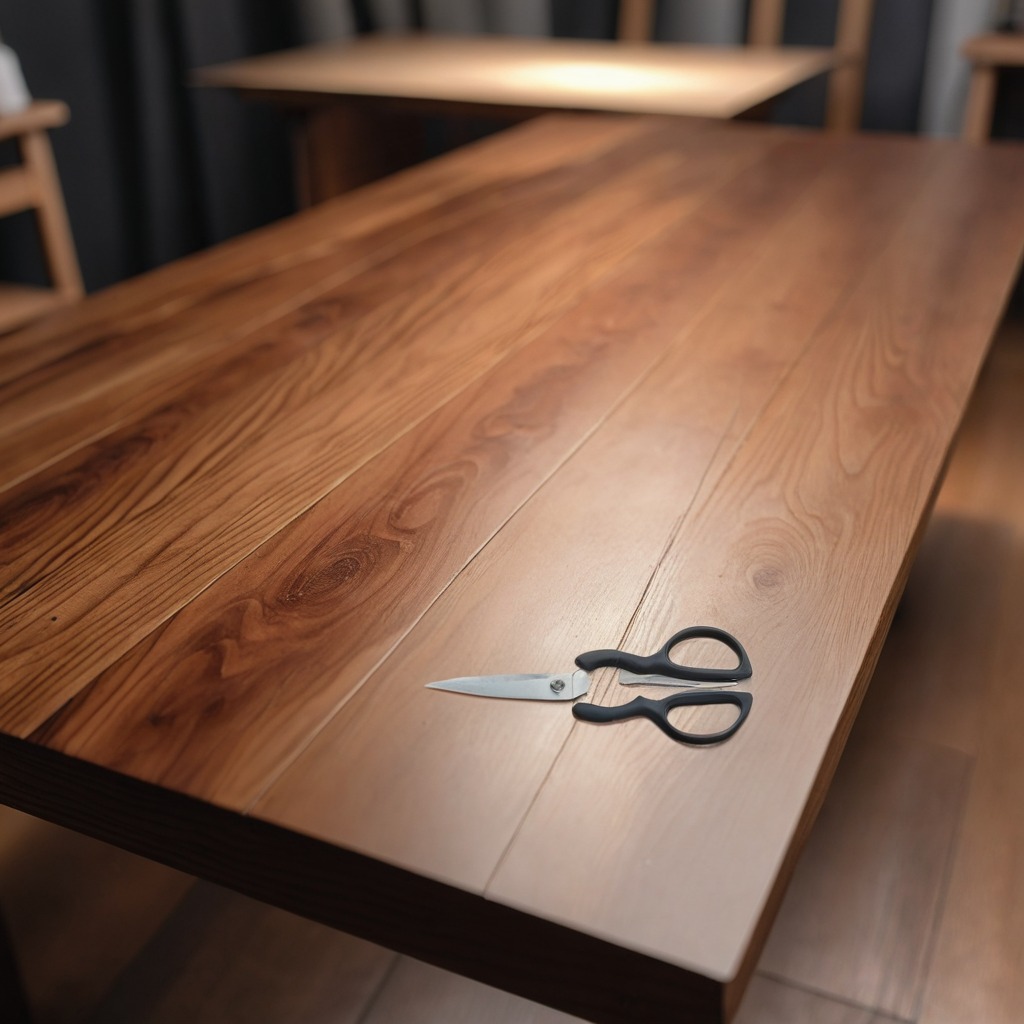
A scissor is lying on the wooden table.